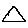
Label: triangle